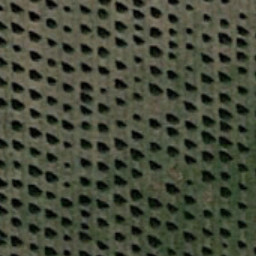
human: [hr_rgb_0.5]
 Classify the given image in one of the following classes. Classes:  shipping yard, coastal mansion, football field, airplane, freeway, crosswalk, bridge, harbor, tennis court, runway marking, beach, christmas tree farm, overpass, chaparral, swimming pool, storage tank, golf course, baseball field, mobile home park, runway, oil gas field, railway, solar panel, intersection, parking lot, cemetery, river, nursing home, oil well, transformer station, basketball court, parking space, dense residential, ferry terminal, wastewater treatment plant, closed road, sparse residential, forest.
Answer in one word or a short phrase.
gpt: christmas tree farm